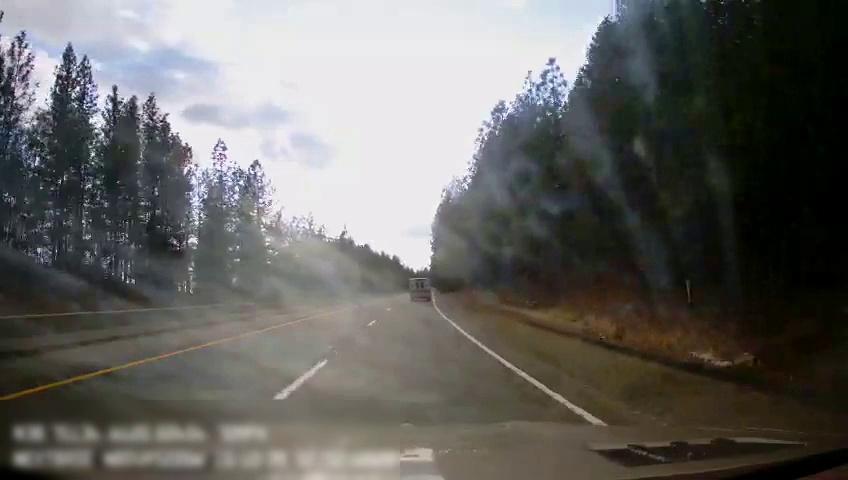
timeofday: Day
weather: Cloudy
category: Drivable Space
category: Drivable Space
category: Vehicles | Van
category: Lanes | Current Lane
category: Lanes | Alternate Lane
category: Lanes | Alternate Lane